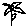
Label: flower